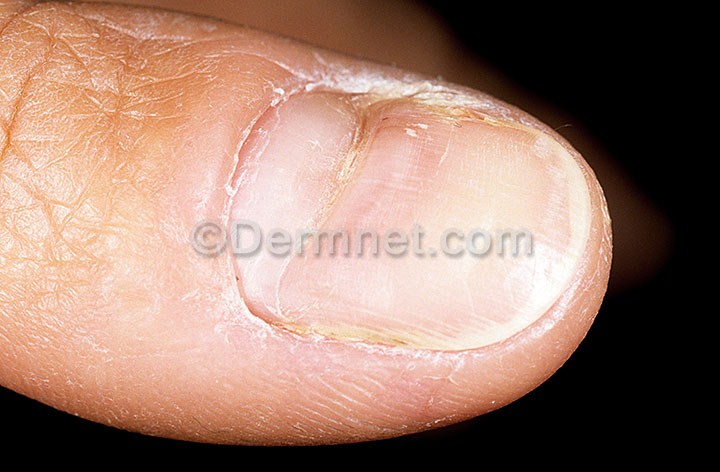
Disease: Nail Fungus and other Nail Disease